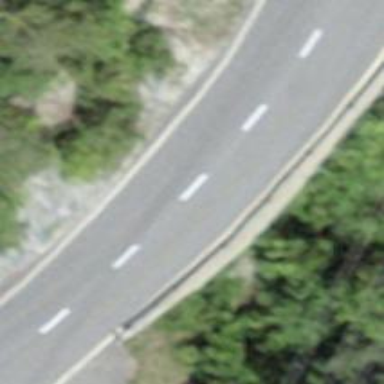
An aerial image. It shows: Secondary road with asphalt surface.